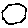
Label: hexagon